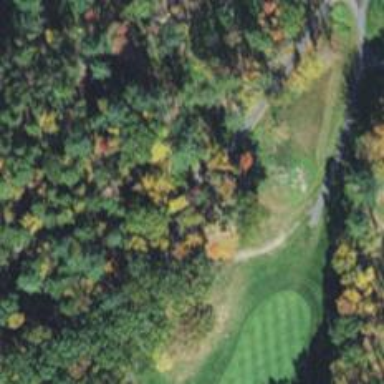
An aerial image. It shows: Service road designated as golf cart path.